Question: I need to create folder,copy it and delete.
So I've created several javascript functions - to get path to the folder, delete folder,create and copy folder.
But when I try to run it in google chrome I've got an exception

I thought it was problem with ActiveX. But in IE it doesn't work either.
'''
<html>
<head>
<meta charset="utf-8">
<script type="text/javasript">
function onFolder(){
var ob = new ActiveXObject("Scripting.FileSystemObject");
var name = document.getElementById("idtextbox1").value;
var path = document.getElementById("idtextbox2").value;
var x = path + "\" + name;
return x;
}
function onCreate(){
var ob = new ActiveXObject("Scripting.FileSystemObject");
var path = onFolder();
var x = ob.CreateFolder(path);
}
function onCopy(){
var ob = new ActiveXObject("Scripting.FileSystemObject");
var source = onFolder();
var dest = document.getElementById("idtextbox3").value;
ob.CopyFolder(source,dest + "\");
}
function onDelete(){
var ob = new ActiveXObject("Scripting.FileSystemObject");
var folder = onFolder();
ob.DeleteFolder(folder);
}
</script>
</head>
<body>
Folder name<input type="text" id="idtextbox1">
<br>
Destination<input type="text" id="idtextbox2">
<br>
Copy destination<input type="text" id="idtextbox3">
<br>
<input type="button" id="idbutton1" value="Create" onClick="onCreate()">
<input type="button" id="idbutton2" value="Copy" onClick="onCopy()">
<input type="button" id="idbutton3" value="Delete" onClick="onDelete()">
</body>
</html>
'''
What's the problem? Is it ActiveX? Because I think javascript functions are correct.
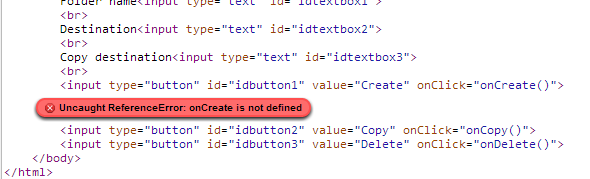
Answer: The big problem is that you are using chrome Chrome. ActiveX only works in IE because it is a non-standard function. And for what you are trying to do, the security level has to be on low which is very unconventional. JavaScript is just not a good language to be trying to access or update a computers file system.